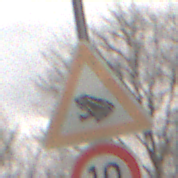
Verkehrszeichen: AmphibienwanderungRechts
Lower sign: Geschwindigkeit10
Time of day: Midday
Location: Outdoor (Nature)
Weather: Overcast
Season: NotSpecified
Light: Natural